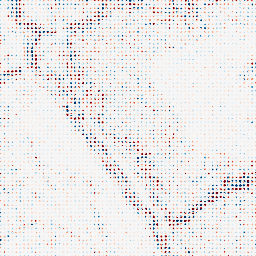
Category: wavelet
Decomposition family: wavelet_dwt
Decomposition parameters: wavelet: sym4
level: 2
Upsampling method: sinc_blackman
Upsampling parameters: scale: 8
kernel_size: 4
Upsampling scale: 8